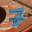
Label: 7